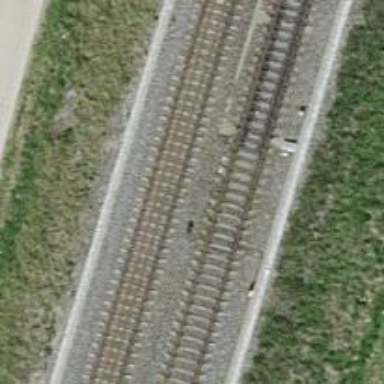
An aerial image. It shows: Railway switch.